The image is an STFT spectrogram (time versus frequency) of a rolling-element bearing's vibration signal. Determine the bearing's health state. Answer with exactly one of: normal, inner_race, outer_race, ball.
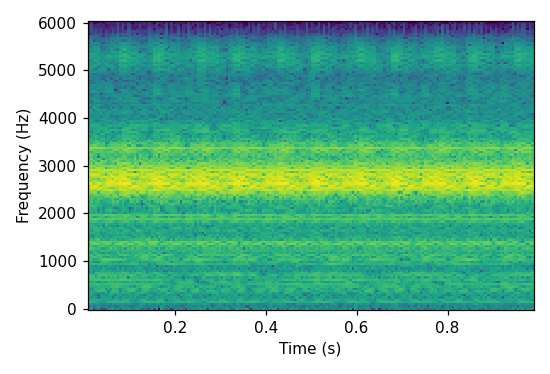
Answer: outer_race